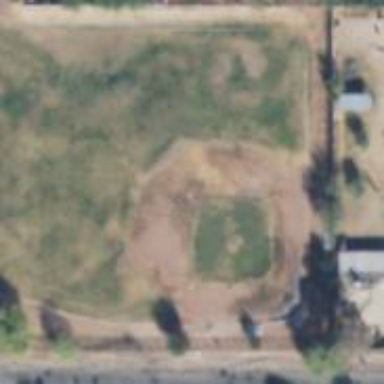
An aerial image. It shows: Baseball pitch for leisure land.